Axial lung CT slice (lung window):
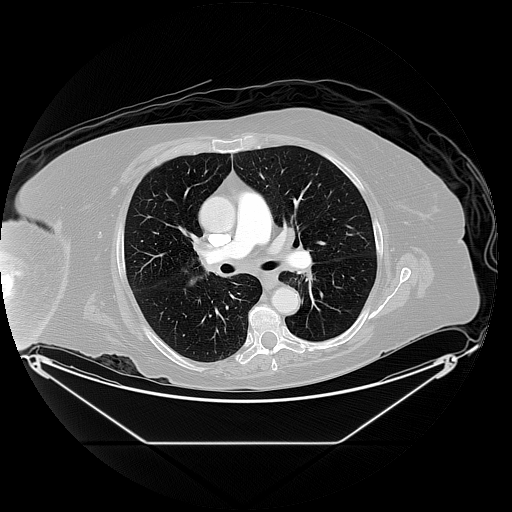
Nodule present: no